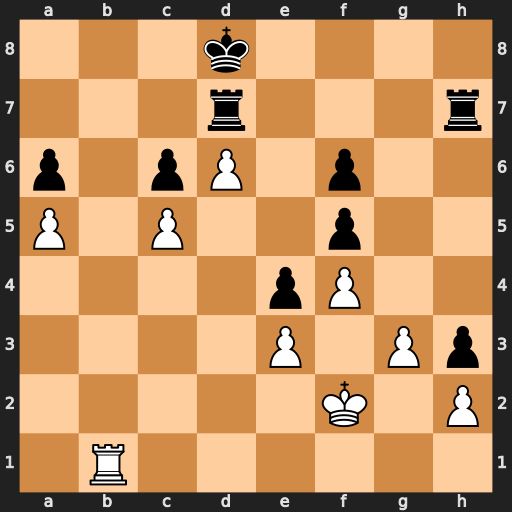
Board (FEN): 3k4/3r3r/p1pP1p2/P1P2p2/4pP2/4P1Pp/5K1P/1R6
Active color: w
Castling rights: -
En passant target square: -
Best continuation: Rb8#